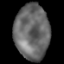
Tissue: lung
Cell type: Others
Senescence score: 0.2249
Nuclear area (px): 1870
Mean DAPI intensity: 104.888